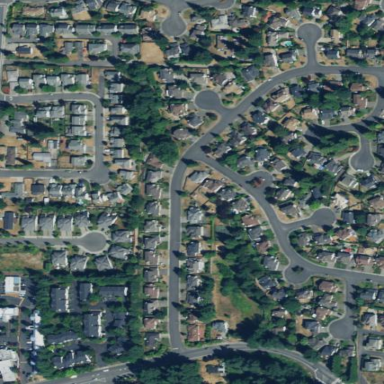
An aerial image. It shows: Residential neighbourhood.